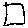
Label: square